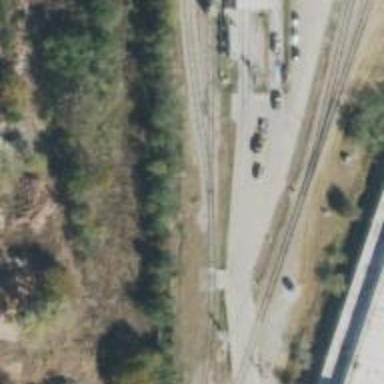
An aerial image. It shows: Abandoned railway yard.